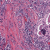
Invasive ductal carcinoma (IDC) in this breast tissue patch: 0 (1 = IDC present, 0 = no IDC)